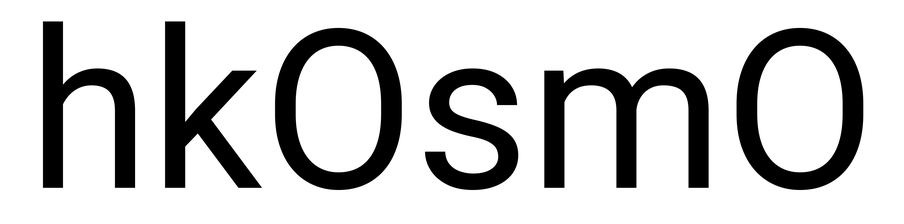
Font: Roboto_Regular